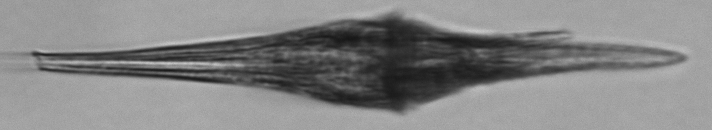
Label: Tripos_furca